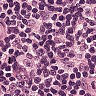
Metastatic tissue present: no